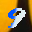
Label: 9